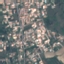
Label: Residential